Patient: sex F, age 38
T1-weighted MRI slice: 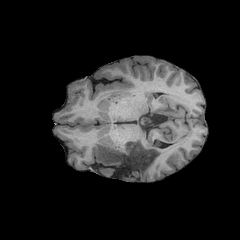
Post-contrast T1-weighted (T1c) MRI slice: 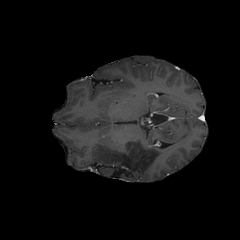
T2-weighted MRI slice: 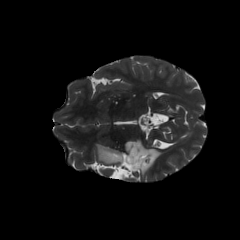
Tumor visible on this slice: yes
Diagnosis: Astrocytoma, IDH-mutant
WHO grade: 3